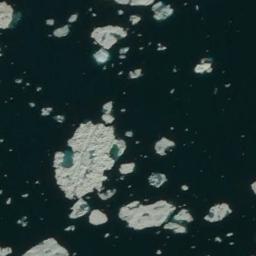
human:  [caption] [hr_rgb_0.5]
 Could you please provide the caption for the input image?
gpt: Sea ice is surrounded by water .

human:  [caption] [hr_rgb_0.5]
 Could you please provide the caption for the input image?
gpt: A group of sparse ice cubes floating on the blue sea .

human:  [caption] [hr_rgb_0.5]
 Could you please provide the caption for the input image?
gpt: There are many ice on the deep green sea .

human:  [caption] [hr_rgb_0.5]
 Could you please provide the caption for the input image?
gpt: A large piece of sea ice and some small pieces of ice sea float in the deep blue sea .

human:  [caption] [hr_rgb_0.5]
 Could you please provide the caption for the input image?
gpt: There are some pieces of sea ice .